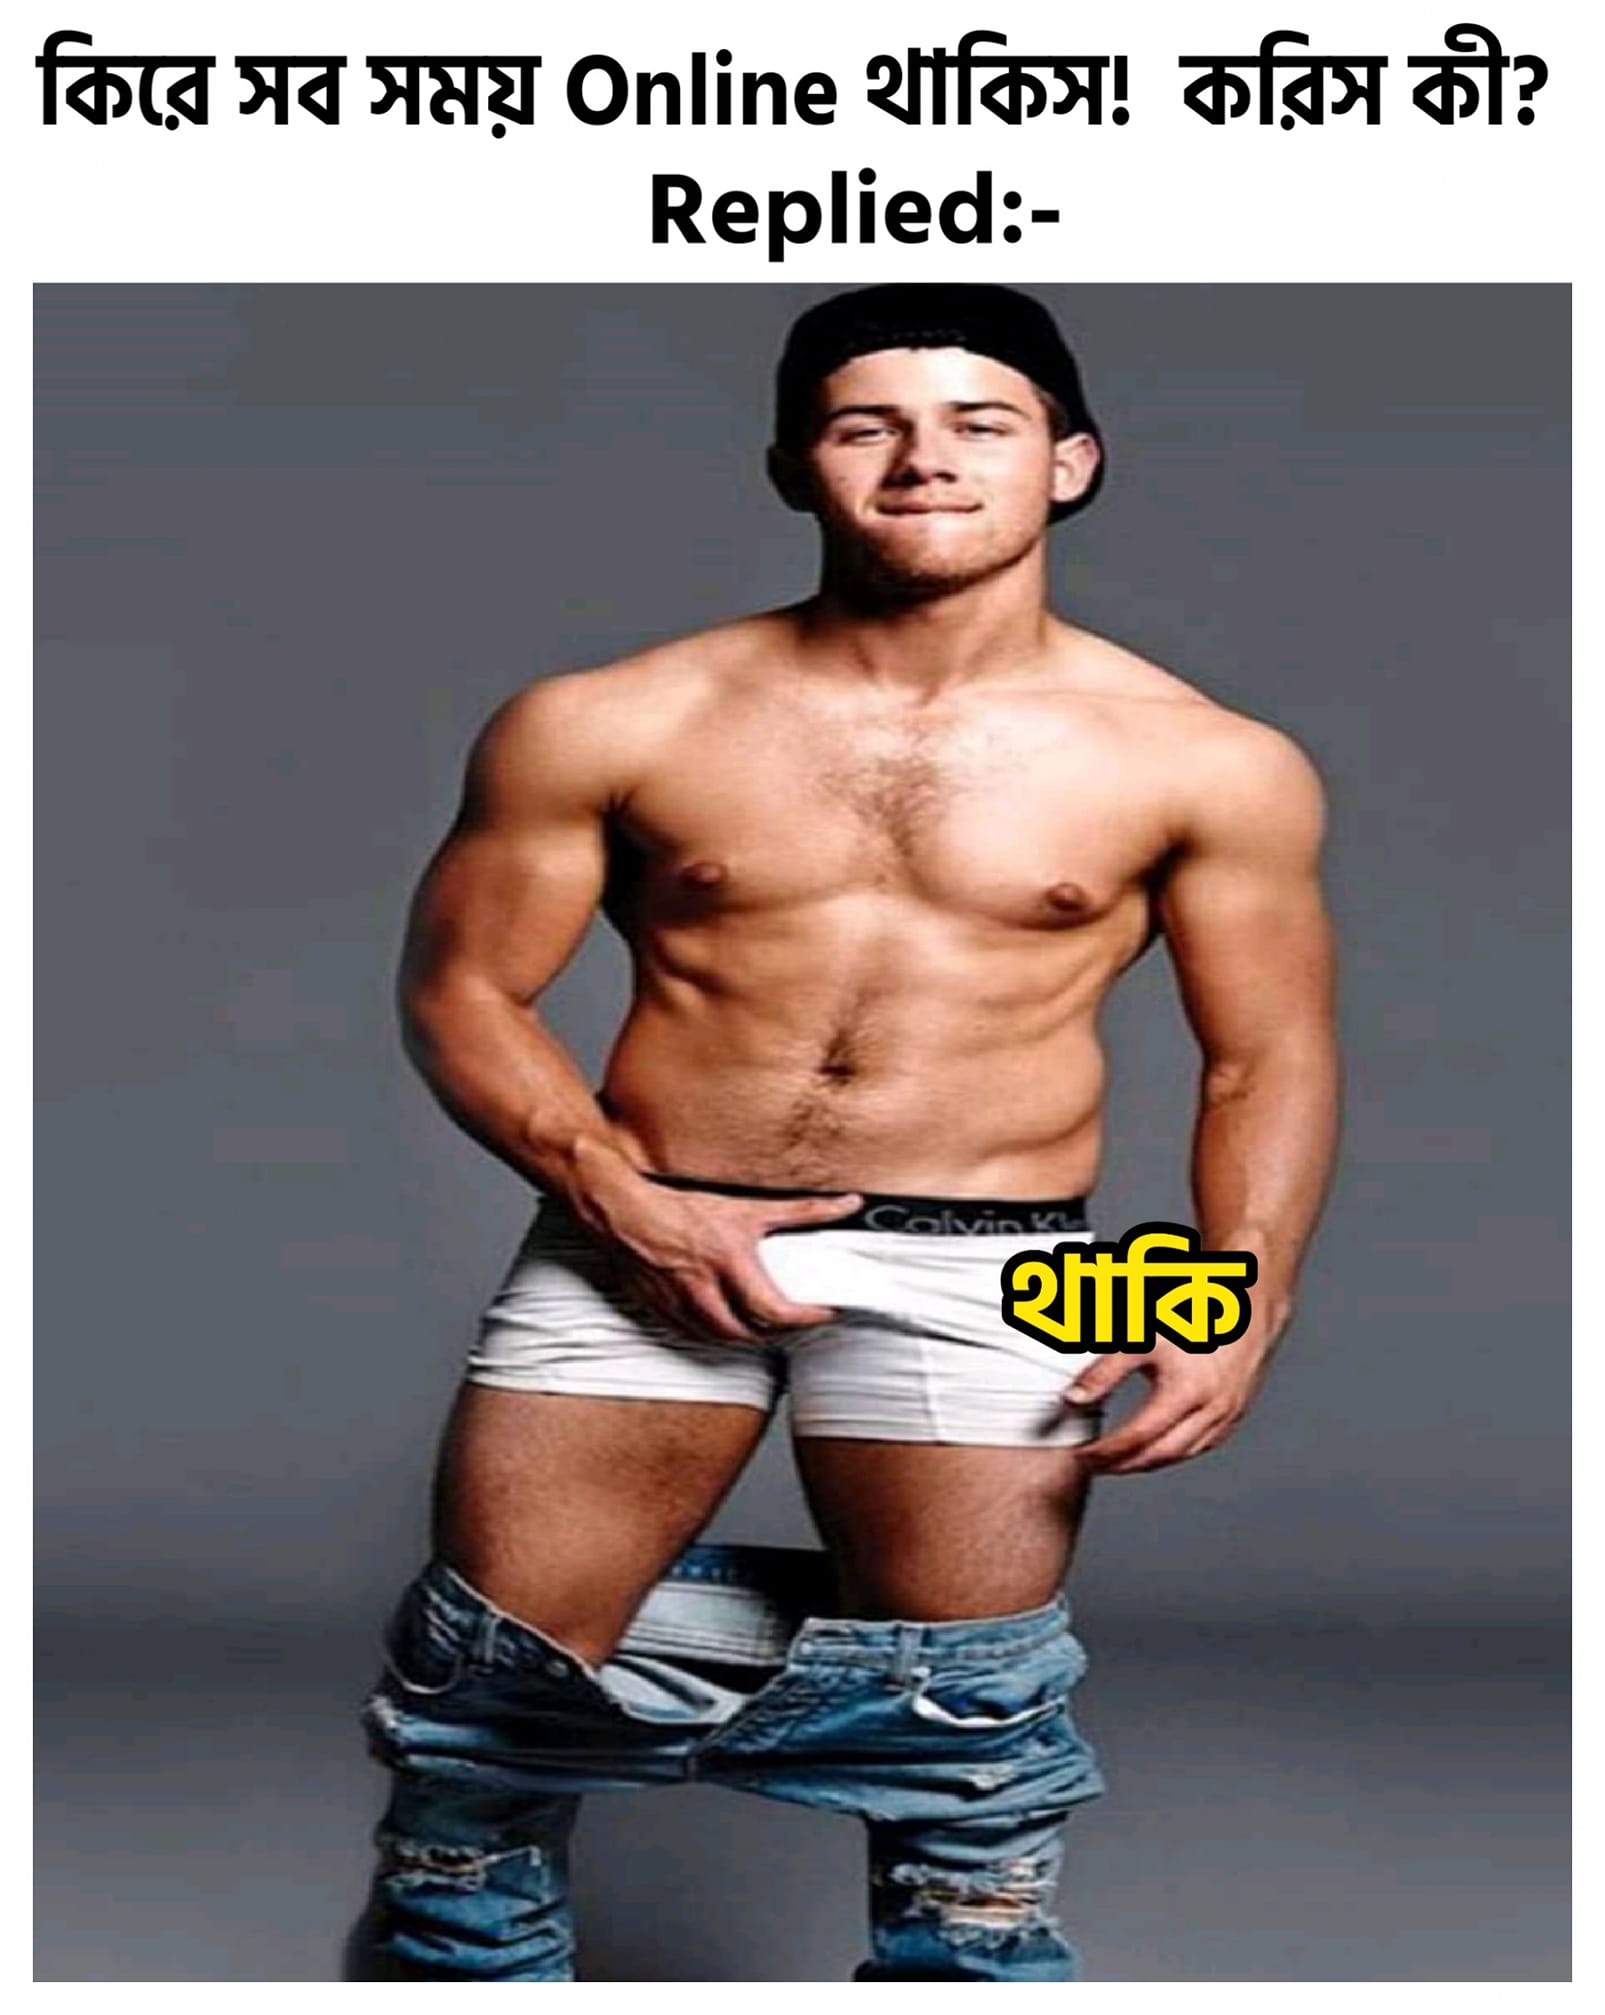
Caption: কিরে সব সময় Online থাকিস !   করিস কী ?  Replied:-  থাকি
Label: hate